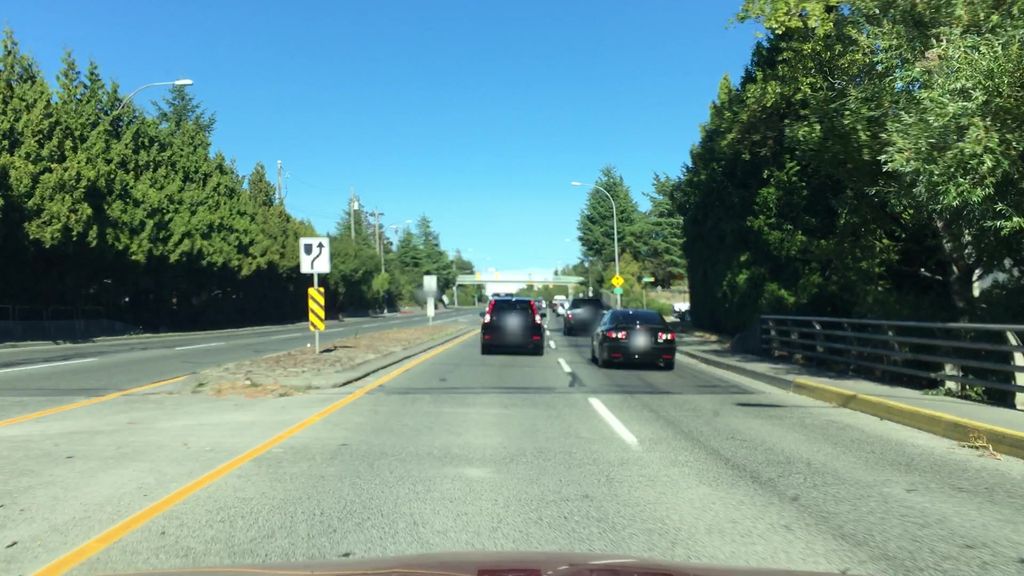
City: victoria